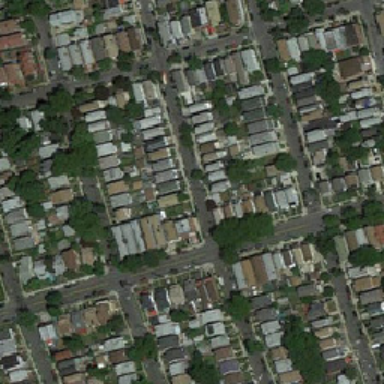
Some apartment buildings stand closely with blocks of several sizes .